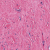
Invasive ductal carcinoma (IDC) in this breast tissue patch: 0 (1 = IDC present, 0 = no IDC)